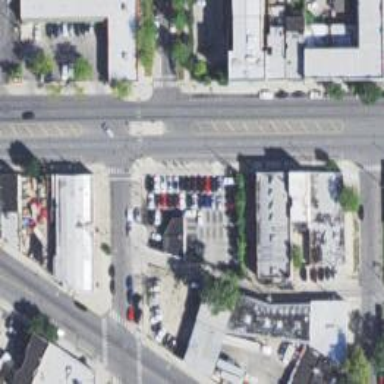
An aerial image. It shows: Alley classified as service road.